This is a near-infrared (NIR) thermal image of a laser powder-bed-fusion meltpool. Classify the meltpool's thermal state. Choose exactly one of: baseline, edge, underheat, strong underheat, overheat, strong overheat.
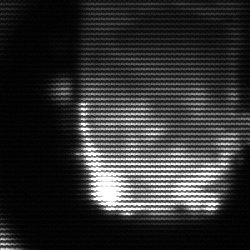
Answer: baseline